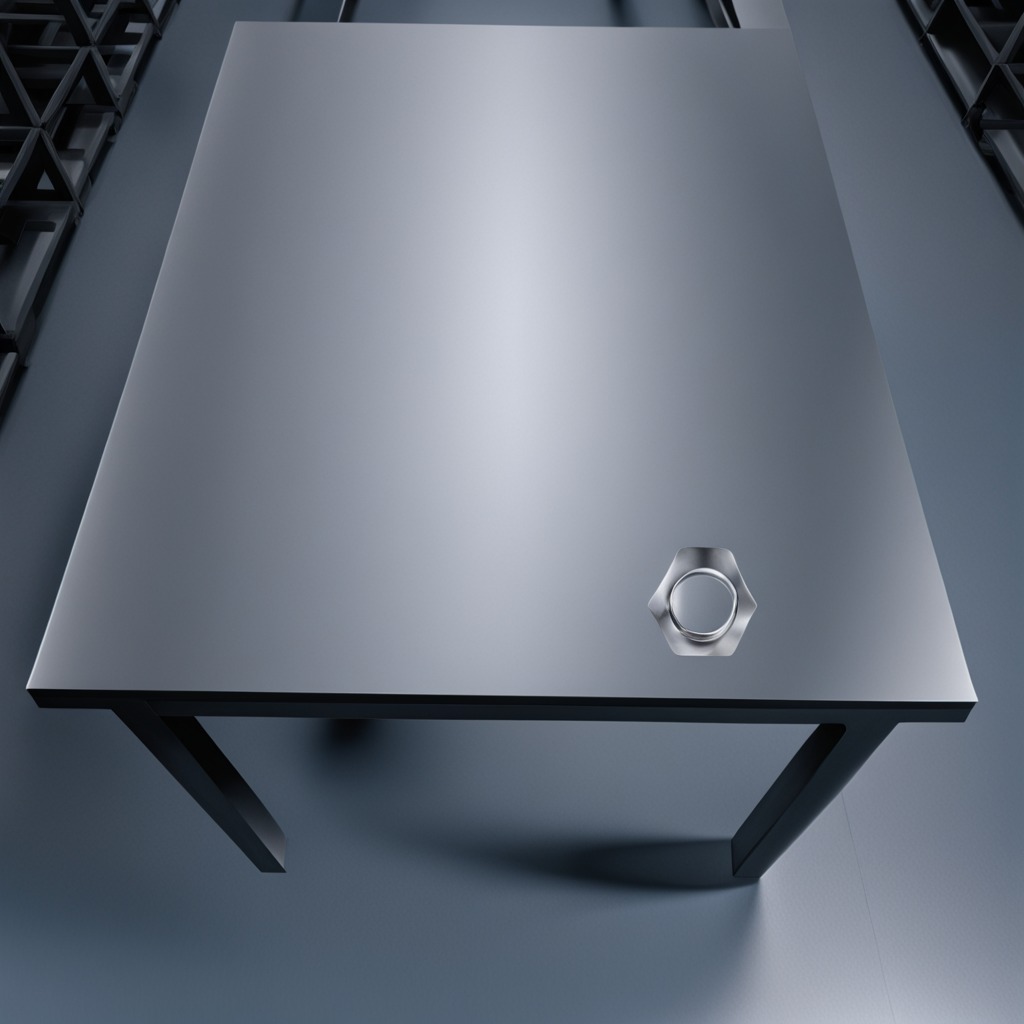
A metal nut lies on the tabletop in the basement.